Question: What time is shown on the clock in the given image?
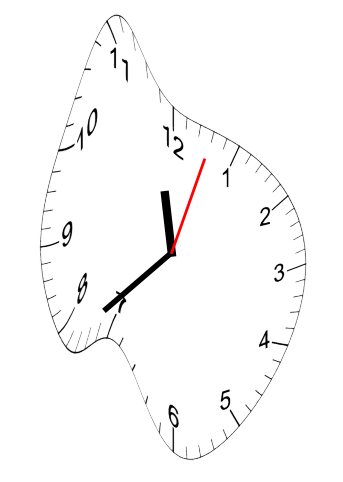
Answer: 11:38:03